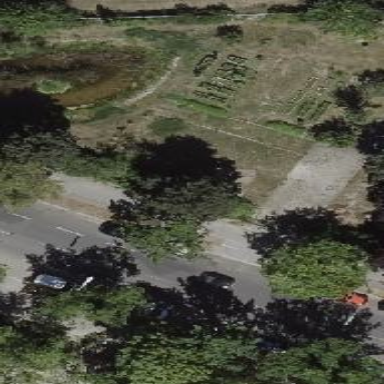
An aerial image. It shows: Plant nursery in garden setting.